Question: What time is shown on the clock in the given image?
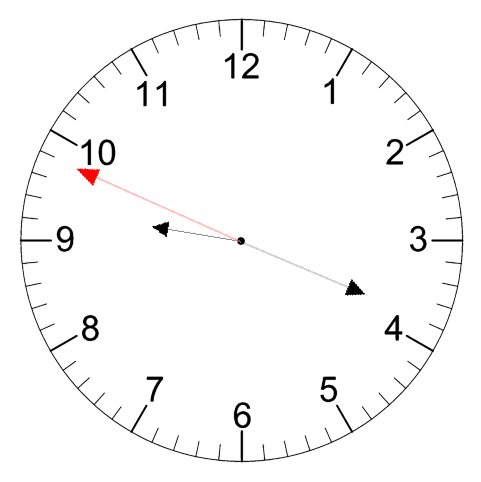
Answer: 09:18:49